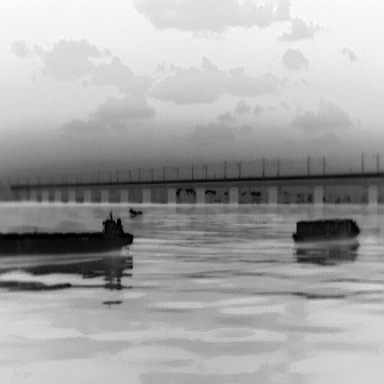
There are three objects shown in the infrared image, including a warship, a fishing_boat, and a liner.